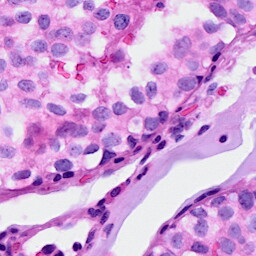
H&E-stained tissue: Breast